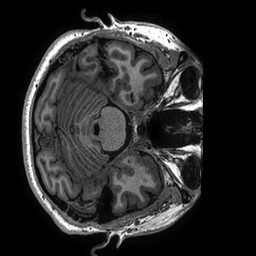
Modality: T1w
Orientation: axial
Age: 23
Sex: male
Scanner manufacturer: ge
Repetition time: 0.00733 s
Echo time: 0.003 s